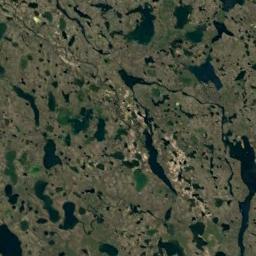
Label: wetland